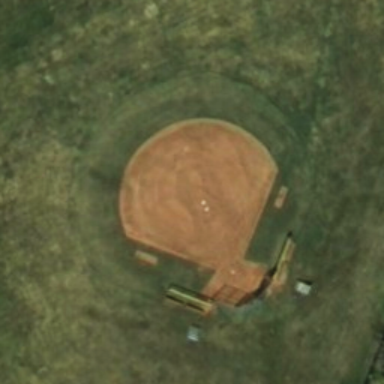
This is a old baseball diamond .